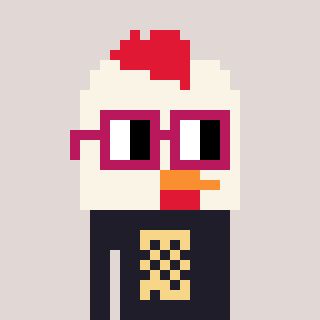
a pixel art character with square dark red glasses, a chicken-shaped head and a grayscale-colored body on a warm background